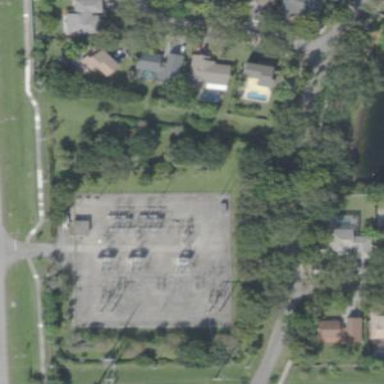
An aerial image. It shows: Outdoor power substation surrounded by fence. The substation operates at the distribution level.